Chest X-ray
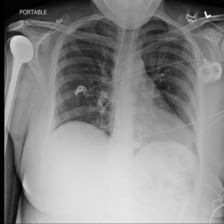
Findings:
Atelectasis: negative
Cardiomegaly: positive
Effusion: positive
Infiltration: negative
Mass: negative
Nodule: negative
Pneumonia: negative
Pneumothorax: negative
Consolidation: negative
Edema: negative
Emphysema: negative
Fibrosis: negative
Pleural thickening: negative
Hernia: negative